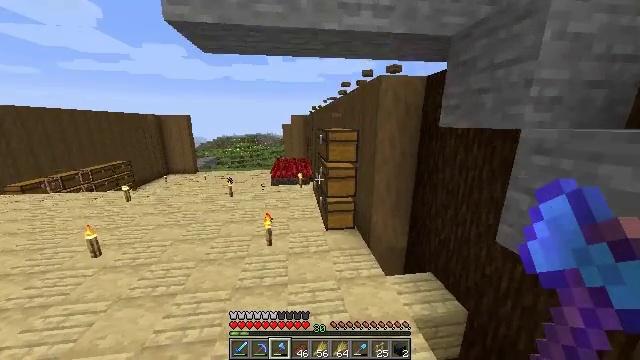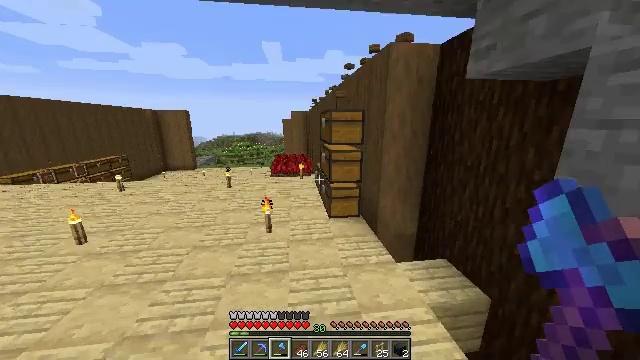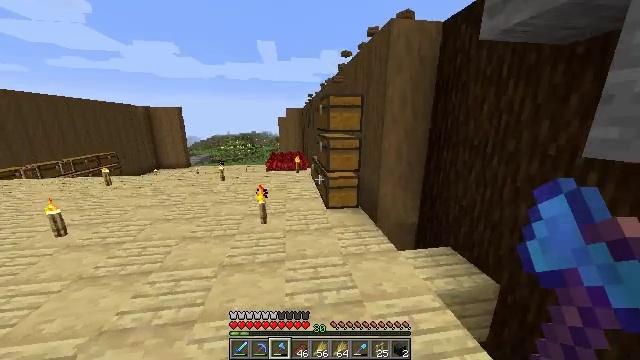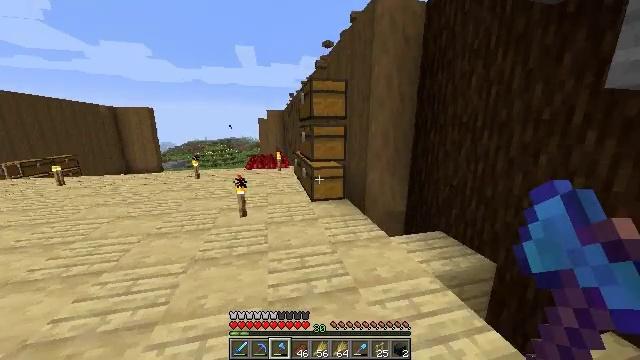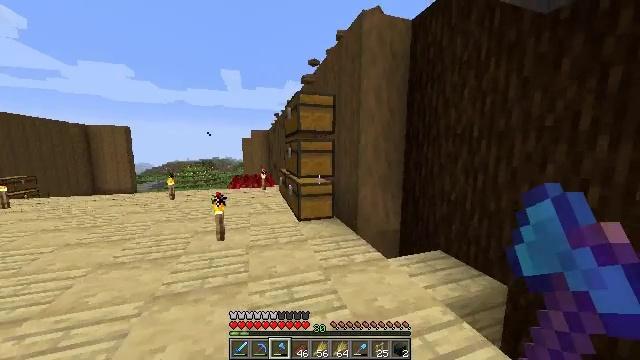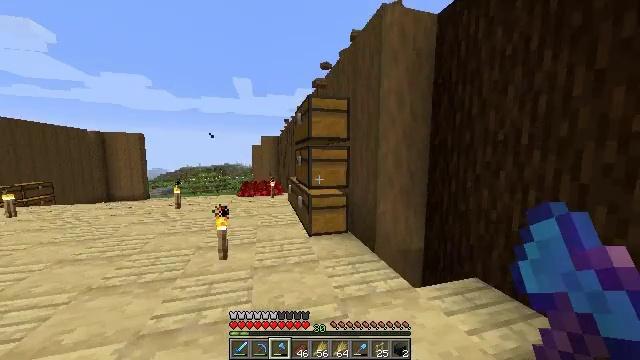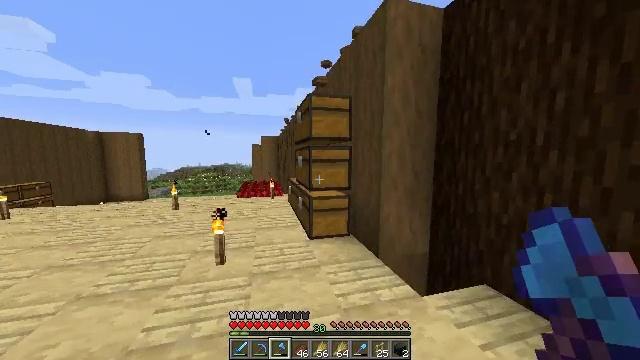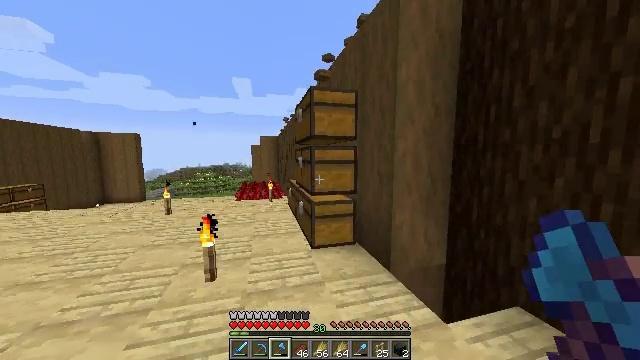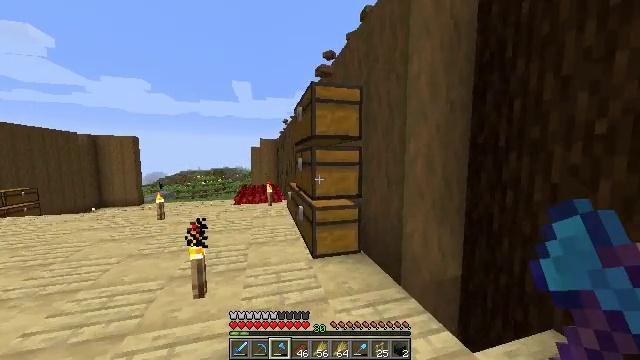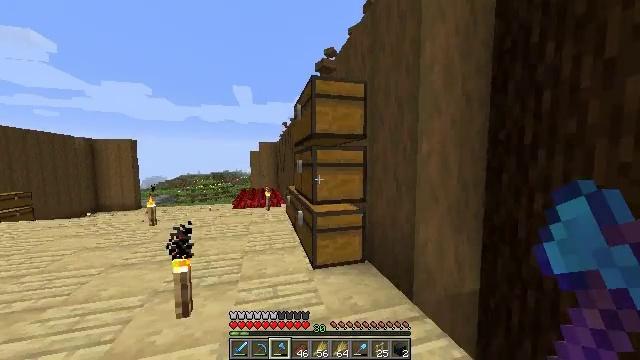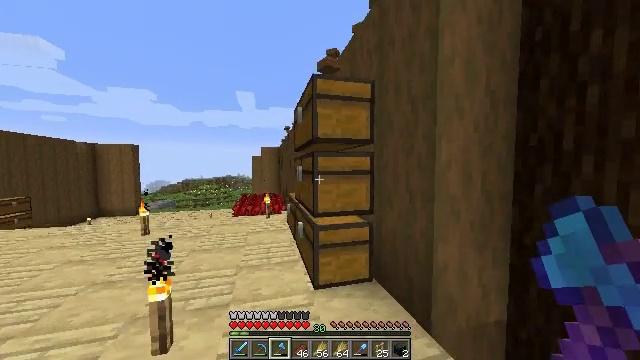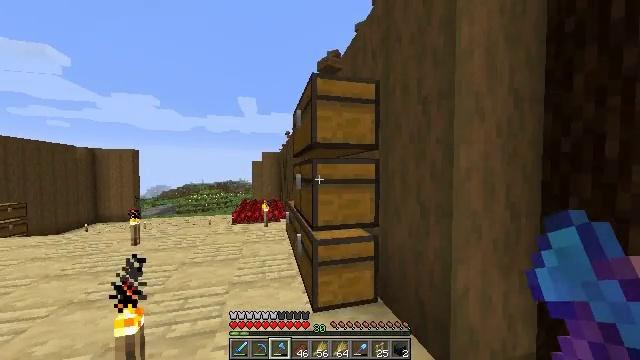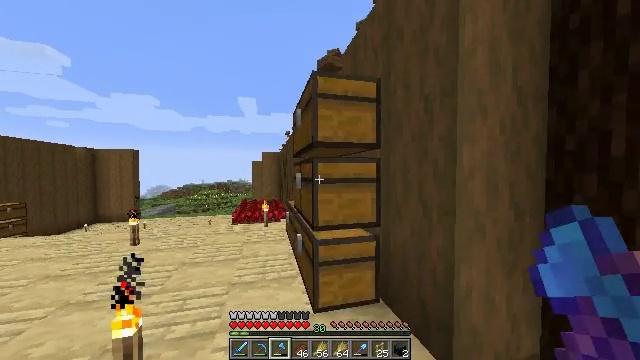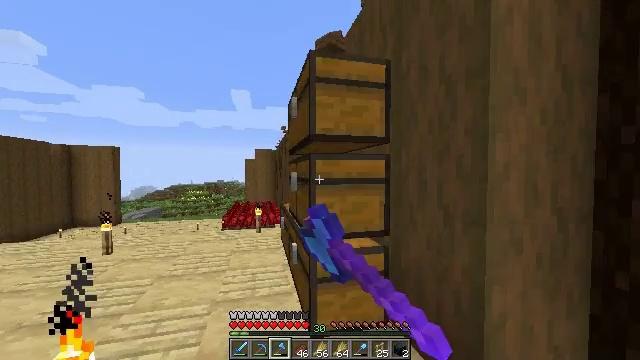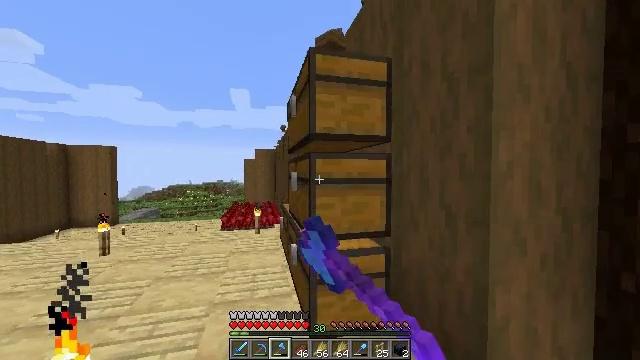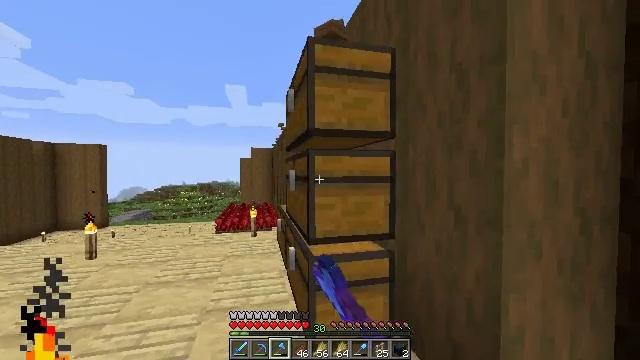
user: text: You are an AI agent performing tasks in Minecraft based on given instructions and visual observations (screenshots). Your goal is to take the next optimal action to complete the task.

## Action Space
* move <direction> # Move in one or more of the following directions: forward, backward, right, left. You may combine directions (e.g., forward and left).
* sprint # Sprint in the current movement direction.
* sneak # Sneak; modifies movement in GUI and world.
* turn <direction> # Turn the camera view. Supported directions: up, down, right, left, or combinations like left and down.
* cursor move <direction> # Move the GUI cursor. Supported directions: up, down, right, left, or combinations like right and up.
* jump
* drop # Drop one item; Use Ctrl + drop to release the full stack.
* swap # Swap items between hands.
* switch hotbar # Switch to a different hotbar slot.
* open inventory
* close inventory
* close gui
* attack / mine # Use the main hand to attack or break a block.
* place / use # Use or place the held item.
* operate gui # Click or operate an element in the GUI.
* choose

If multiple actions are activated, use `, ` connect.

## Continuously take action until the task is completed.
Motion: motion action
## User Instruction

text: Gather stripped spruce log from the tree.
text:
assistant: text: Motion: move forward, sprint
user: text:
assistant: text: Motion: move forward, sprint, turn right
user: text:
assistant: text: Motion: move forward, sprint, turn right and up
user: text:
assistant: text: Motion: move forward, sprint, turn right and up
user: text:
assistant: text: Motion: move forward, sprint, turn left and up
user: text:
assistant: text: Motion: move forward, sprint
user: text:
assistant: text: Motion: move forward, sprint
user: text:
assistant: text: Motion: move forward, sprint
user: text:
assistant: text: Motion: move forward, sprint
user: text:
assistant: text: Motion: move forward, sprint, turn up
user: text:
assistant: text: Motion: move forward, turn up
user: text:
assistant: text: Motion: use / place
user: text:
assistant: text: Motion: use / place
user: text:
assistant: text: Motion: use / place
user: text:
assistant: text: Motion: no_op
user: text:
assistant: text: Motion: no_op
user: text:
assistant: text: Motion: open gui
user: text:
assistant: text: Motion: no_op
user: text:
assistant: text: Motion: no_op
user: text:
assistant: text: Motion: no_op
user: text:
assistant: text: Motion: no_op
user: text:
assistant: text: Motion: no_op
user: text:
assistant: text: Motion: no_op
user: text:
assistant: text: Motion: no_op
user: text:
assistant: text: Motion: no_op
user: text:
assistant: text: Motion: no_op
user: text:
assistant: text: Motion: no_op
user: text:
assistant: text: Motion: close gui
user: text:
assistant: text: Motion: turn right and up
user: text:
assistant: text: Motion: turn right and up